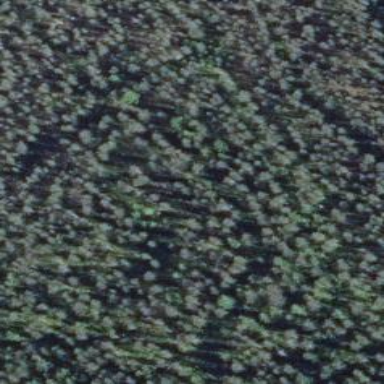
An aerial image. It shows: Woodland consisting mainly of needle-leaved trees.